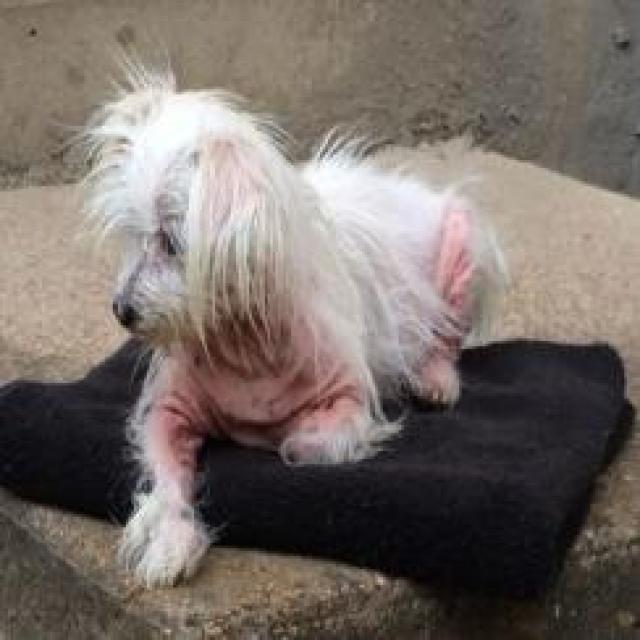
Canine hypersensitivity reaction — allergic skin response with urticaria, erythema, pruritus, and angioedema. May be food, environmental, or flea allergy related.